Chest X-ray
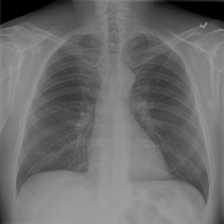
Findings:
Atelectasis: negative
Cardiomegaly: negative
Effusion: negative
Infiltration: negative
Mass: negative
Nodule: negative
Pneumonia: negative
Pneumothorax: negative
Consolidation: negative
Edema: negative
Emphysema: negative
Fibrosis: negative
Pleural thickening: negative
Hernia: negative